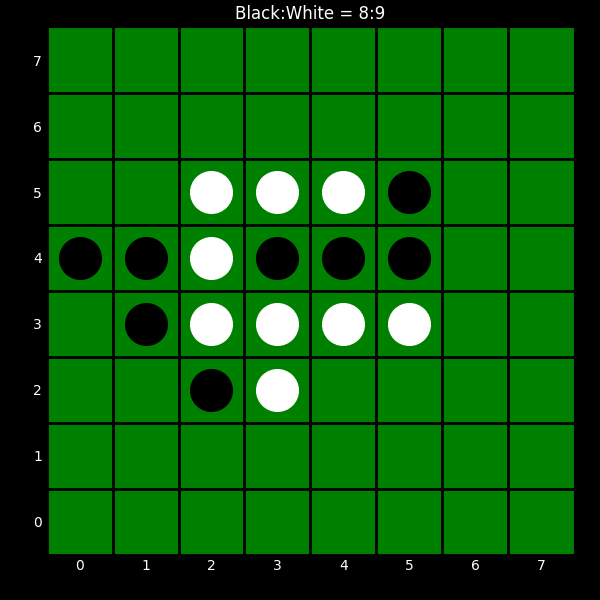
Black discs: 8
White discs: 9